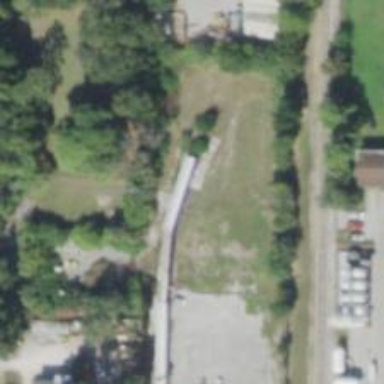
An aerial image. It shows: Historical railway car.